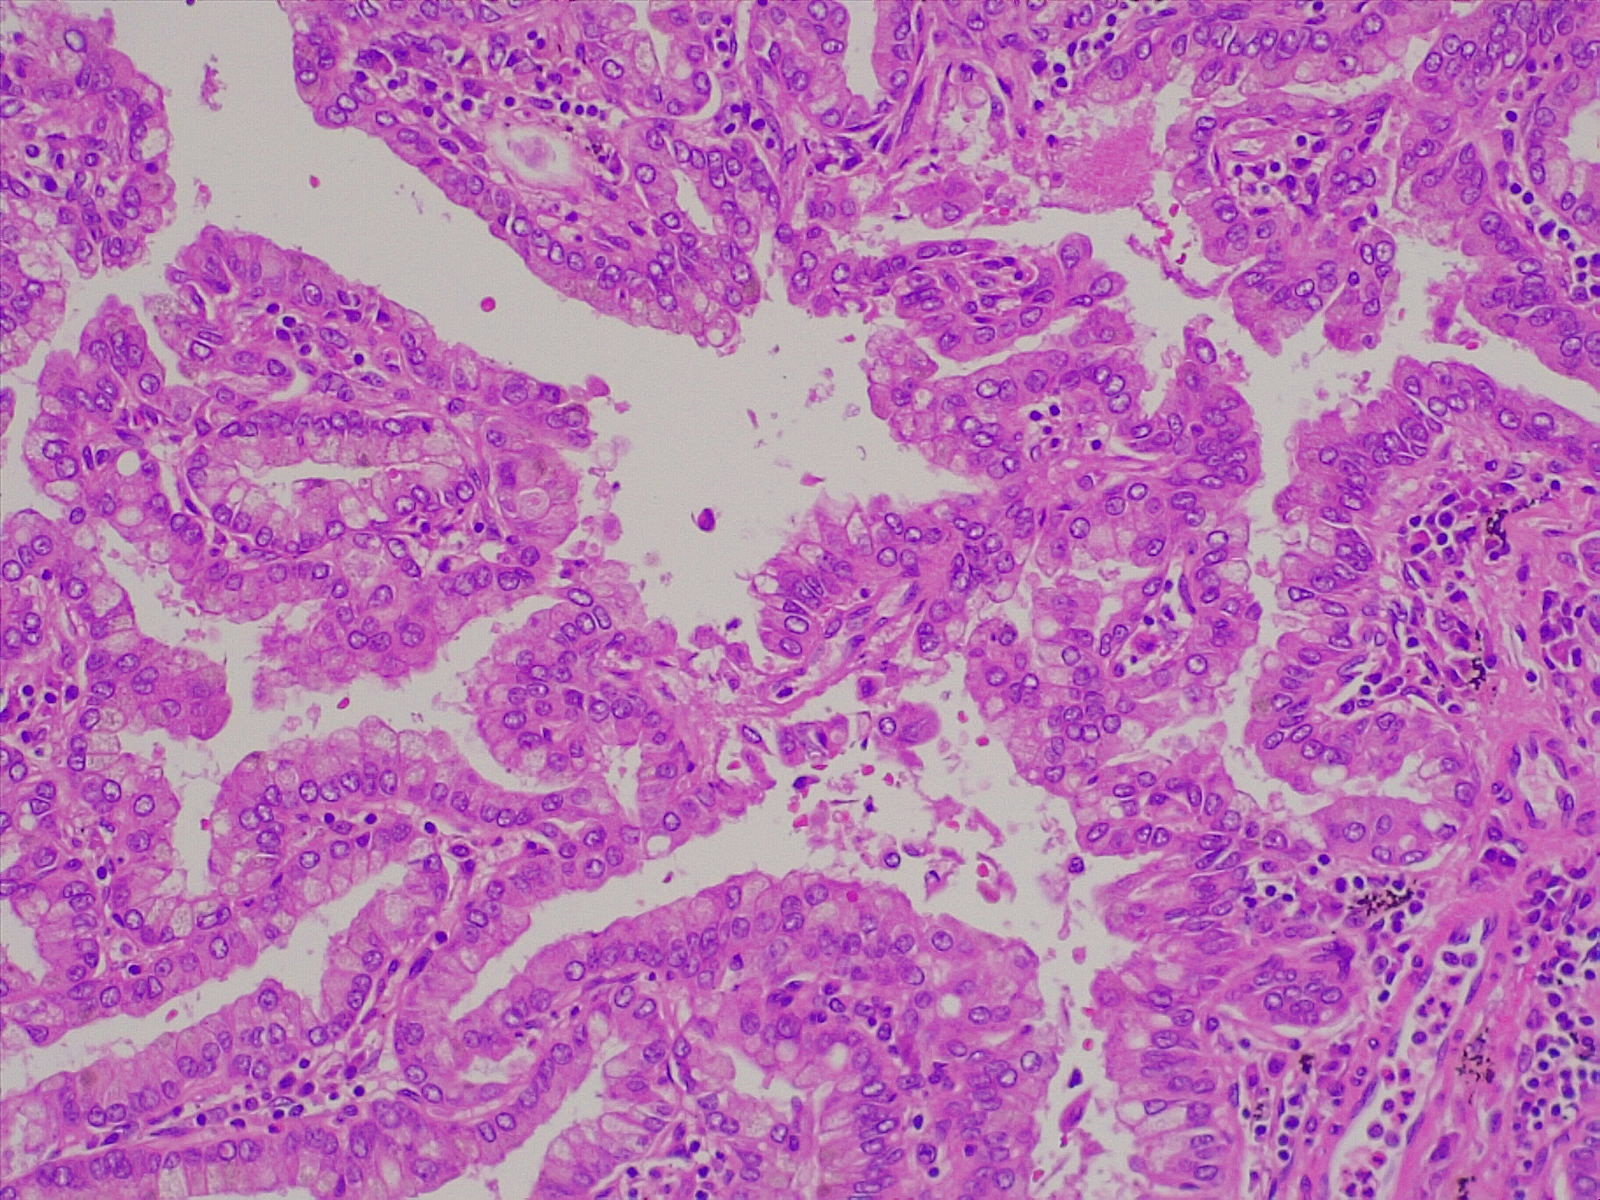
Label: lung adenocarcinoma, well differentiated